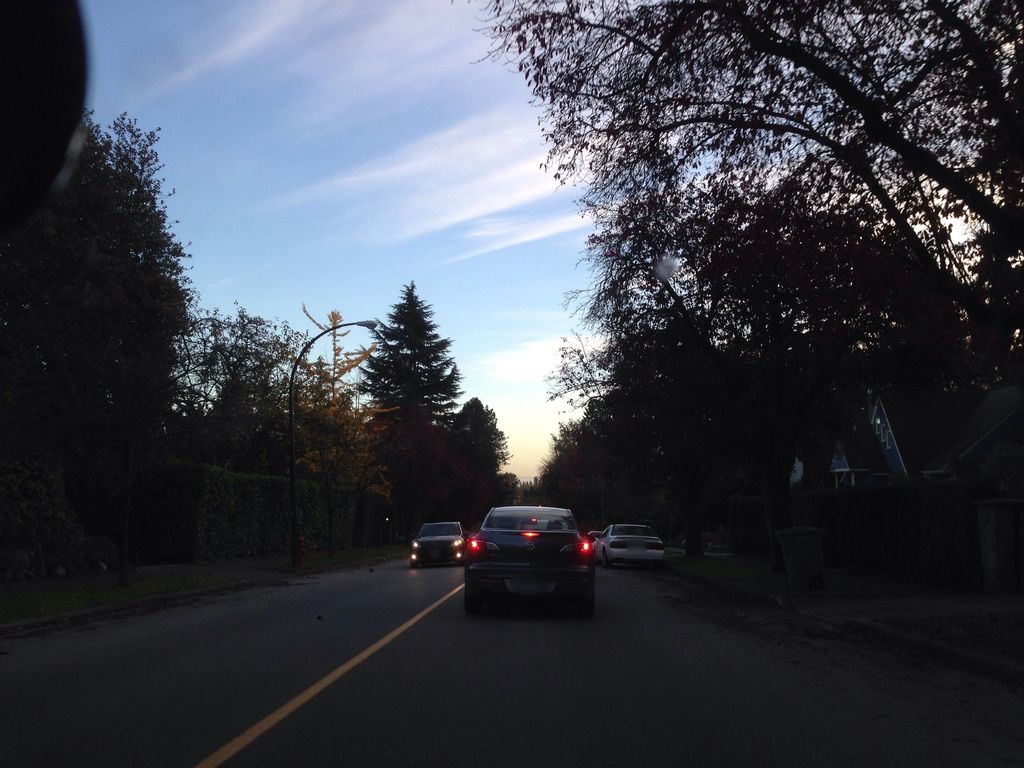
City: vancouver